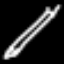
Label: pencil